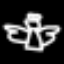
Label: angel